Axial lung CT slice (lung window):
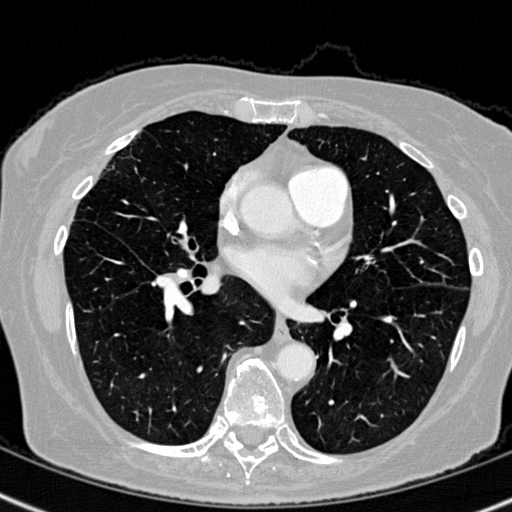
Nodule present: no